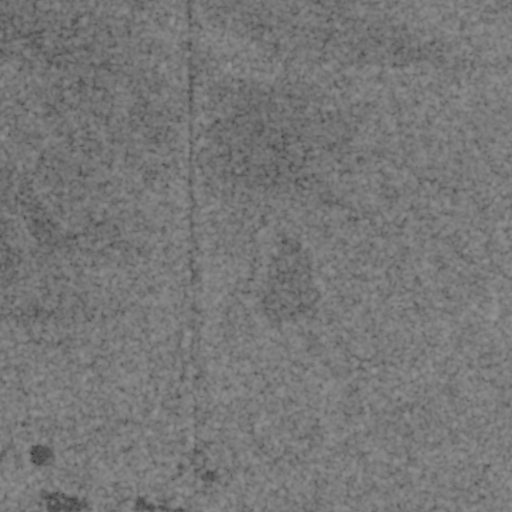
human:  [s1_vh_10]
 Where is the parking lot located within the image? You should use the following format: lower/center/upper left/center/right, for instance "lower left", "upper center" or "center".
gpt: The parking lot is located in the lower left of the image.
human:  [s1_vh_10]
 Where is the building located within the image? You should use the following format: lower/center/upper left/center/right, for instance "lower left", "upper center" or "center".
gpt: The building is located in the lower left of the image.
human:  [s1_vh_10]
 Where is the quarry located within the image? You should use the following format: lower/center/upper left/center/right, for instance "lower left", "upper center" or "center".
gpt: There is no quarry in the image.

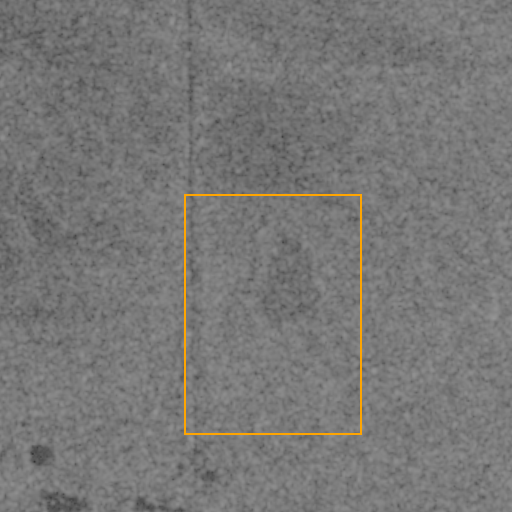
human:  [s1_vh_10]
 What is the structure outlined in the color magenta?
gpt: There is no magenta outline.
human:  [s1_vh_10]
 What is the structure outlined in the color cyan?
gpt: There is no structure outlined in cyan.